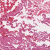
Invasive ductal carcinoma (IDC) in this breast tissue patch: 0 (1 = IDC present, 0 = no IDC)